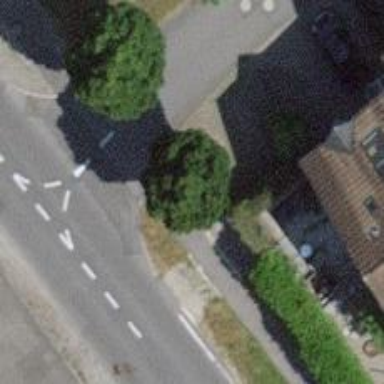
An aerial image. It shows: Kerb serving as barrier.